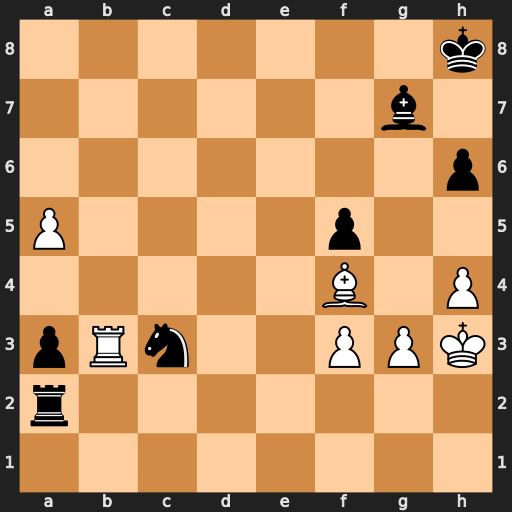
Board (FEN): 7k/6b1/7p/P4p2/5B1P/pRn2PPK/r7/8
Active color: w
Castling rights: -
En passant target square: -
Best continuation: a6 Ne2 Be3